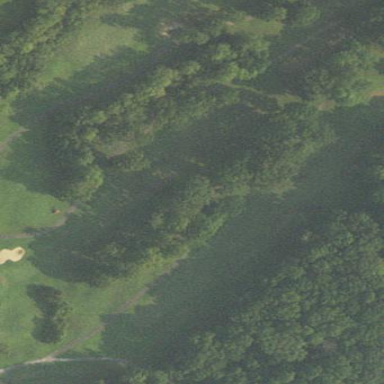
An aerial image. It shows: Area with grass used as rough in golf course.